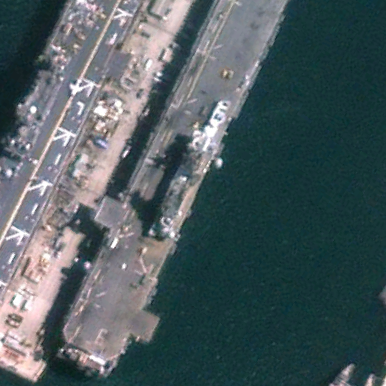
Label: assault